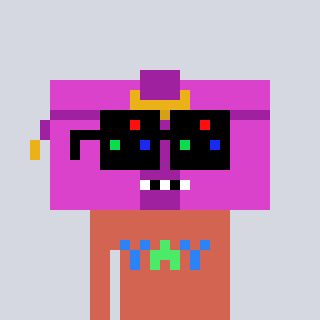
a pixel art character with square black sunglasses, a clutch-shaped head and a peachy-colored body on a cool background